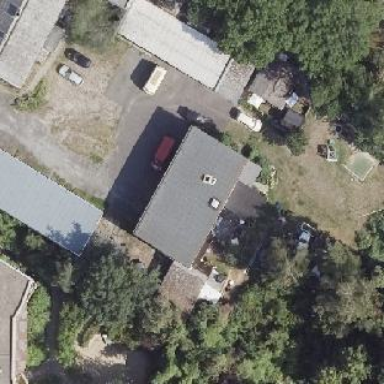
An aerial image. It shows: Group of garages.